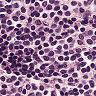
Metastatic tissue present: no